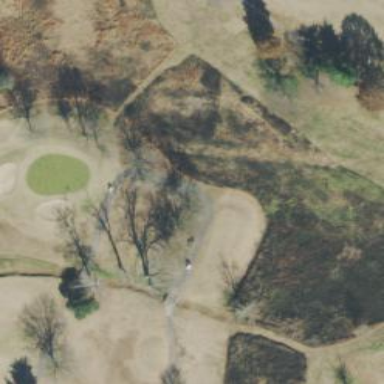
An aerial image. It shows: Rough area on golf course covered with scrub vegetation.